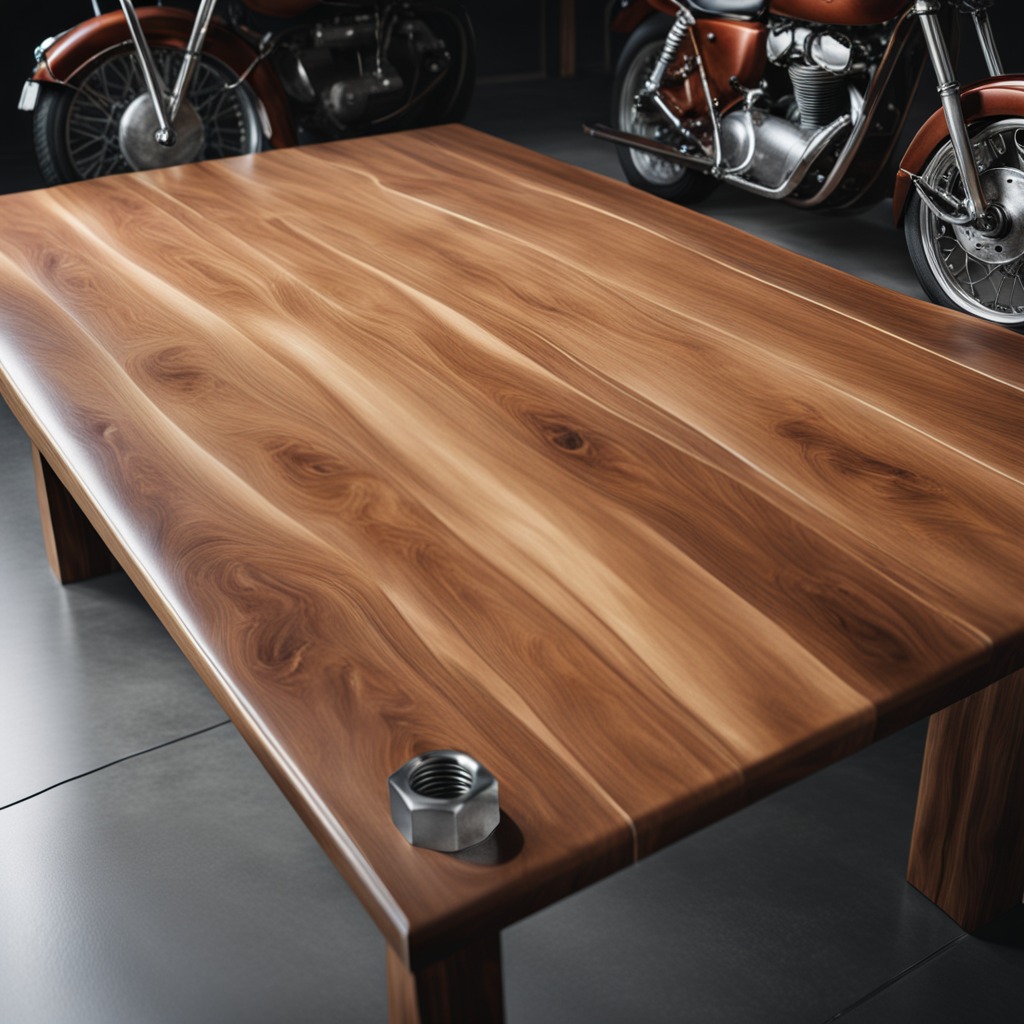
A metal nut is lying on an oil-spilled wooden table in a vintage motorcycle garage.